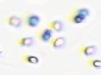
Label: Phaeocystis